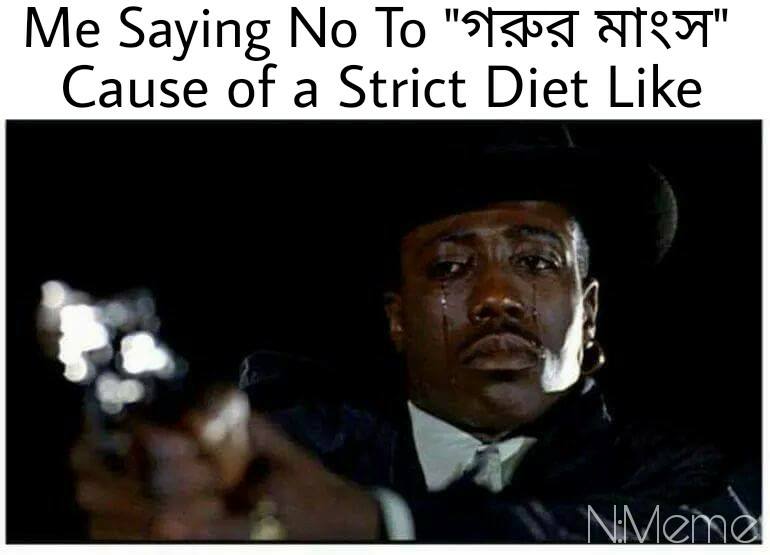
Caption: Me Saying No To "গরুর মাংস"  Cause of a Strict Diet Like
Label: non-hate